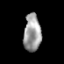
Tissue: prostate
Cell type: T cells
Senescence score: 0.3513
Nuclear area (px): 628
Mean DAPI intensity: 157.771